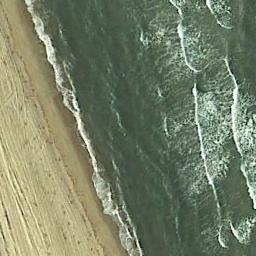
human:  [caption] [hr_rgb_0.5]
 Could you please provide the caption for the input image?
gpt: The beach with khaki sand and the color of the seawater is dark green .

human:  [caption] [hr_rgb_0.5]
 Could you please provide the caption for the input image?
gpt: The beach is surrounded by green water and waves breaking ashore .

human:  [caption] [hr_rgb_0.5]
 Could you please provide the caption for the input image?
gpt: The beach is slender .

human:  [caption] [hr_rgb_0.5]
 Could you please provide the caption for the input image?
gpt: The beach is made up of green seawater and the coast .

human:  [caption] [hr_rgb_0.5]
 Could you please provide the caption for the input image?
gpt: There are water marks on the beach .